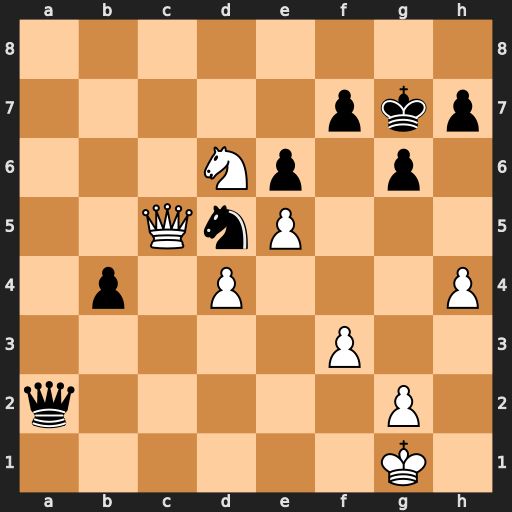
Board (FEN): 8/5pkp/3Np1p1/2QnP3/1p1P3P/5P2/q5P1/6K1
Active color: w
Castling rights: -
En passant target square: -
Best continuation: Ne8+ Kg8 Qc8